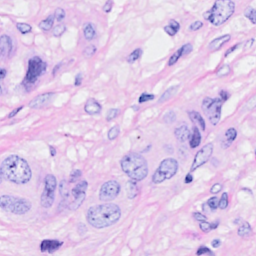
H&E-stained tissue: Breast